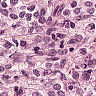
Metastatic tissue present: yes